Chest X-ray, PA view. Patient: 20 years old, sex M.
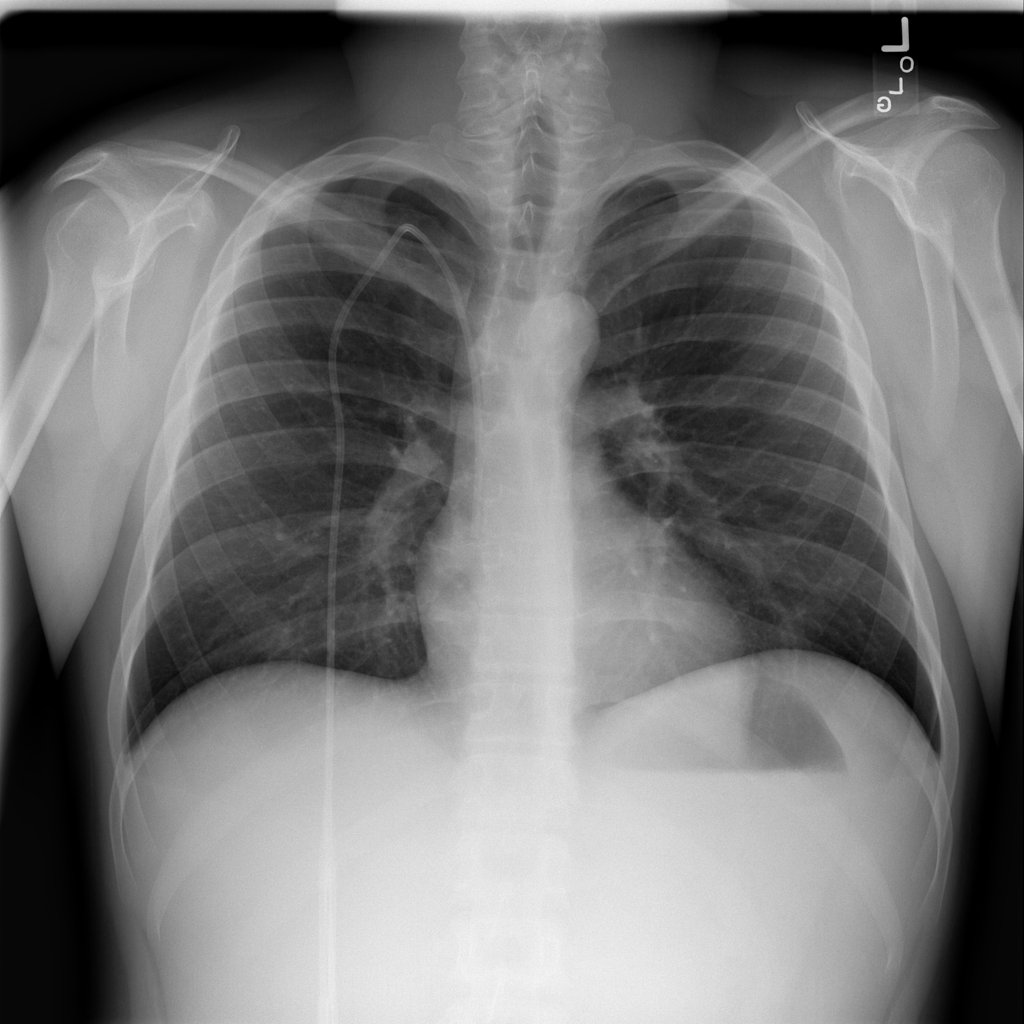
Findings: No Finding